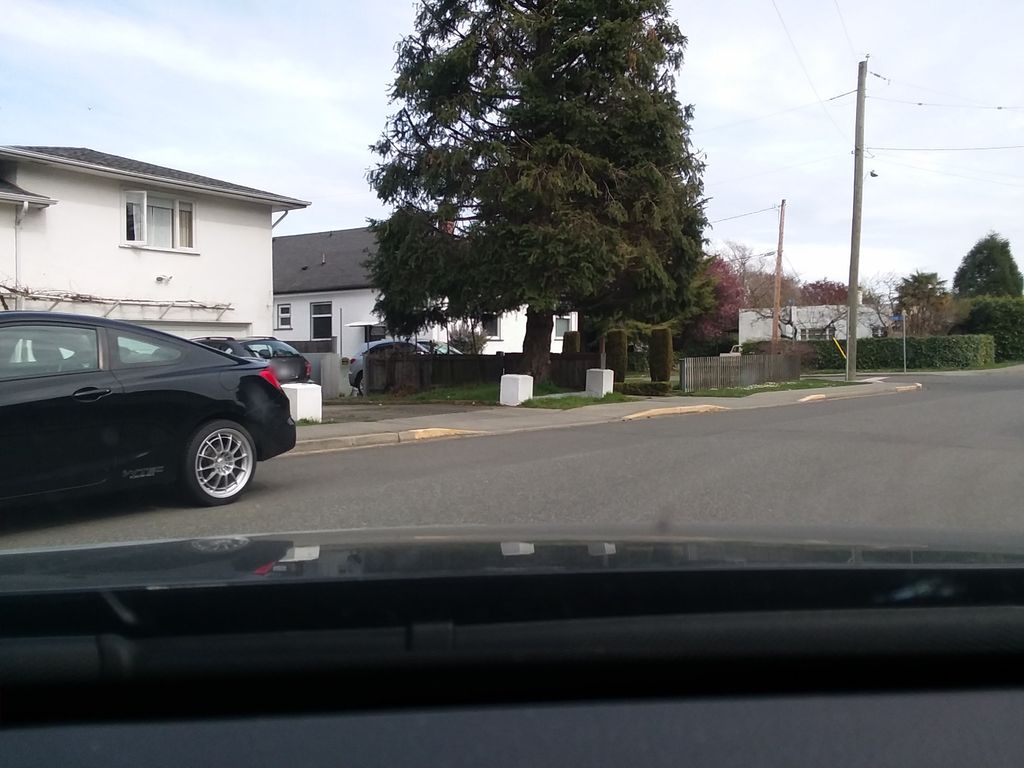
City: victoria